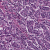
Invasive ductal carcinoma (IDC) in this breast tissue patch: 1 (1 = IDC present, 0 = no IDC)